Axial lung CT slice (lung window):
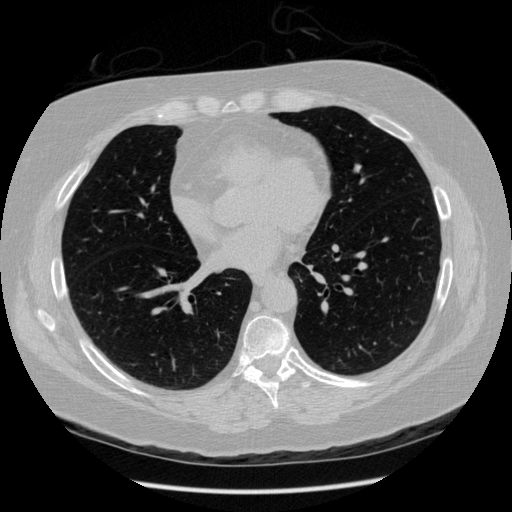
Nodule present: no